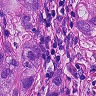
Metastatic tissue present: yes